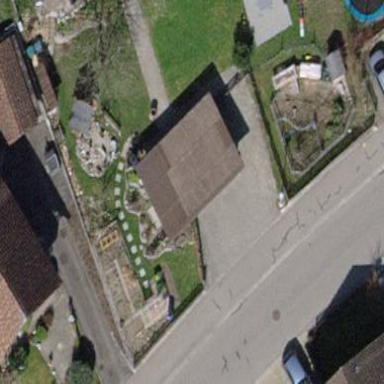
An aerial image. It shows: Garage building.